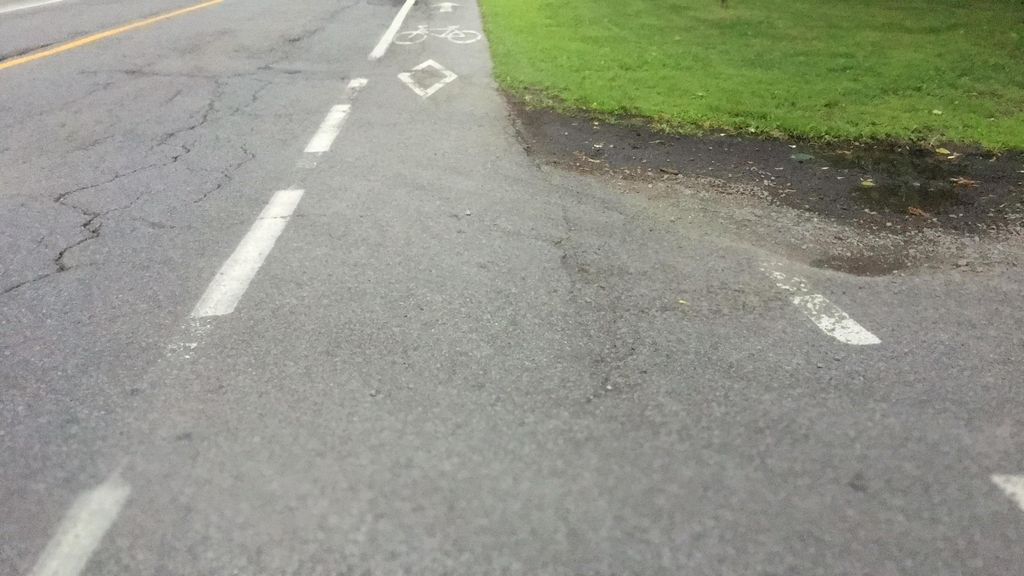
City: montreal